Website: crate-barrel
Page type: payment
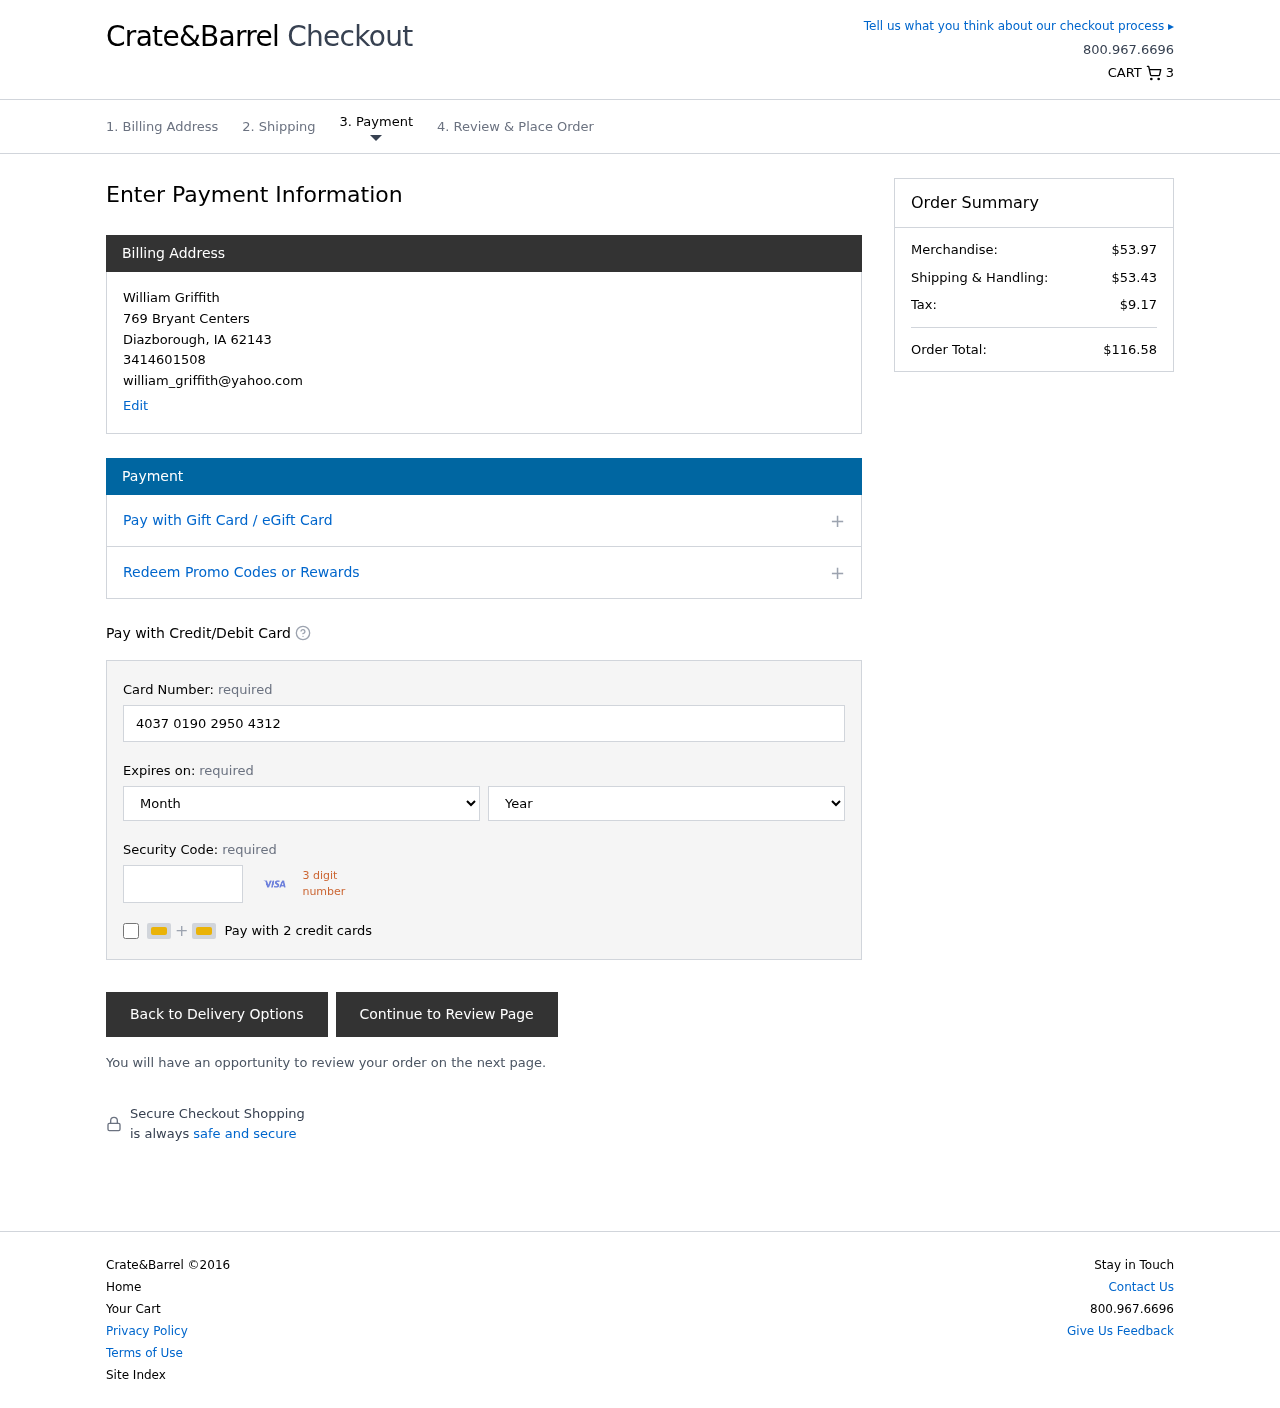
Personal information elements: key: PII_CARD_CVV
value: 943
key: PII_CARD_EXPIRY_MONTH
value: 08
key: PII_CARD_EXPIRY_YEAR
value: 27
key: PII_CARD_NUMBER
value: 4037 0190 2950 4312
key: PII_CITY
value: Diazborough
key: PII_EMAIL
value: william_griffith@yahoo.com
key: PII_FULLNAME
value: William Griffith
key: PII_PHONE
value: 3414601508
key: PII_POSTCODE
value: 62143
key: PII_STATE_ABBR
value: IA
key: PII_STREET
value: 769 Bryant Centers
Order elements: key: ORDER_NUM_ITEMS
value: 3
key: ORDER_SUBTOTAL
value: $53.97
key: ORDER_SHIPPING_COST
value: $53.43
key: ORDER_TAX
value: $9.17
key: ORDER_TOTAL
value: $116.58